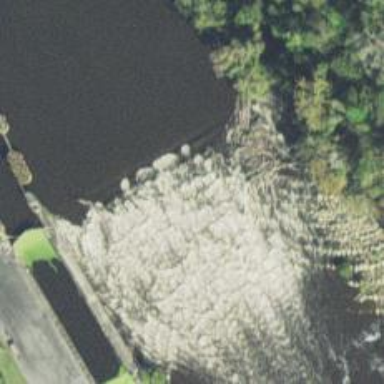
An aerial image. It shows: Dam along waterway.